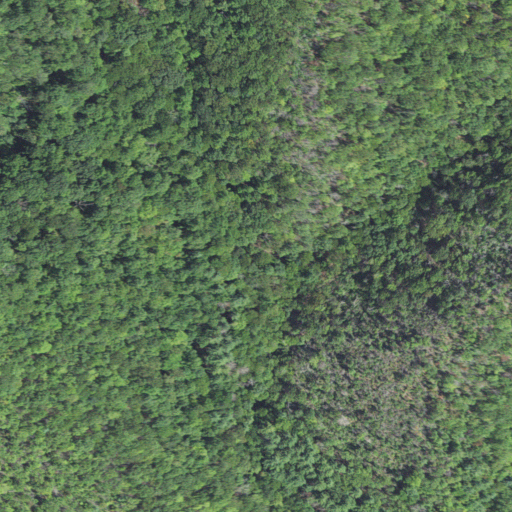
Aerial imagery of valley in North Carolina named Dark Cove containing mixed forest, deciduous forest, and evergreen forest